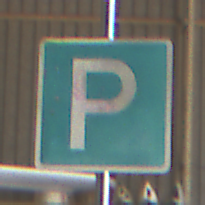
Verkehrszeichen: Parken
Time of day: Midday
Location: Indoor (Urban)
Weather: NotSpecified
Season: NotSpecified
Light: Natural